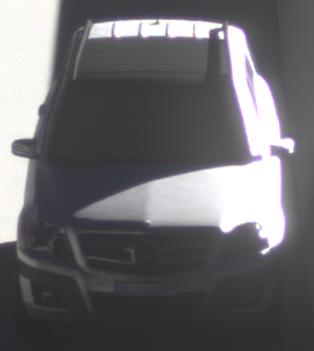
Make: Mercedes-Benz
Model: GLK 280
Detailed model: GLK-Class (204)
Model produced from: 2008/10
Model produced until: 2009/04
Doors: 5
Color: white
Road condition: dry road
Daytime: sunrise or sunset
Contrast: high contrast